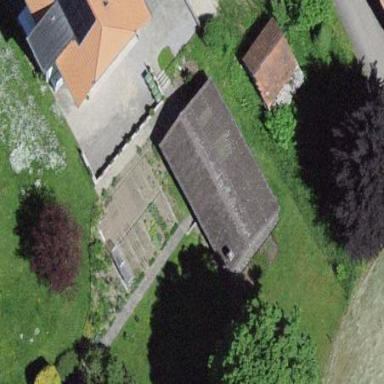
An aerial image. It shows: Shed building.